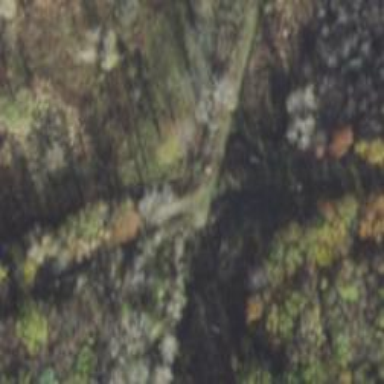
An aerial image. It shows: Abandoned railway bridge.